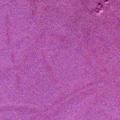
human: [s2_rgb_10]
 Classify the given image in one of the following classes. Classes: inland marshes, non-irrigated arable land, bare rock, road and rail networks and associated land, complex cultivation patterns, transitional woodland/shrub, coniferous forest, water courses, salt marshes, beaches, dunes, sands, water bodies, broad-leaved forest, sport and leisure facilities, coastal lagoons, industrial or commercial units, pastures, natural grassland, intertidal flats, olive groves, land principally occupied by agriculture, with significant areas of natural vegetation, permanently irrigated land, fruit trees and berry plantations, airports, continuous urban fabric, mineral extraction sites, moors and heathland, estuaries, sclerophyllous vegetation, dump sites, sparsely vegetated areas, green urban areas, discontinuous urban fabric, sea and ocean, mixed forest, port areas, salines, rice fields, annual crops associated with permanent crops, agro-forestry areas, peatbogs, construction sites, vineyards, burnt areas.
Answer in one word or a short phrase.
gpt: sea and ocean